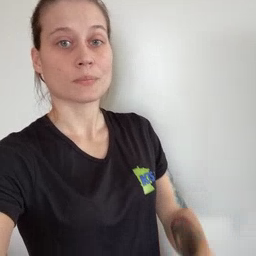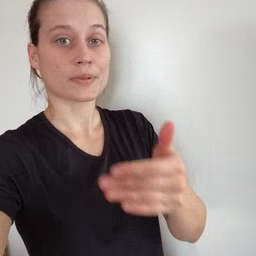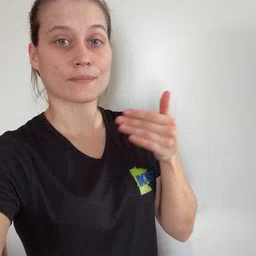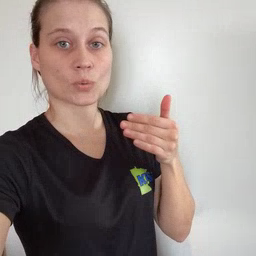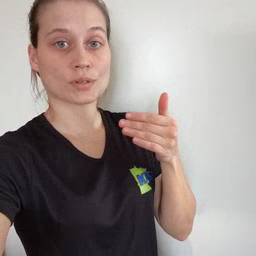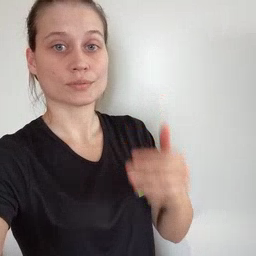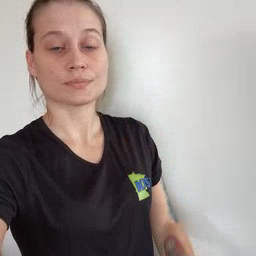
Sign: before